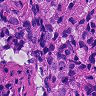
Metastatic tissue present: yes